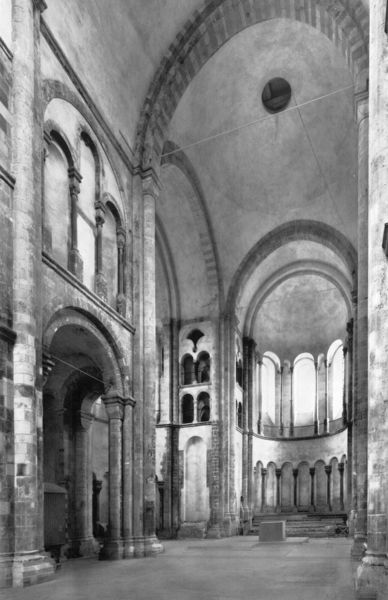
Titel: Groß St. Martin in Köln
Standort: Köln, Groß St. Martin (EU - D - NRW)
Schlagwörter: fenster, laterne, licht, pfeiler, säule, säulen, innenraum, kirche, innen, schiff, bogen, pilaster, rundbogen, kuppel, treppe, stufen, bögen, gang, gewölbe, altar, arkaden, würfel, fries, mittelschiff, dienste, langschiff, altarraum, apsis, romanik, chor, konche, anker, gothik, nischen, romanisch, arkadengang, vierung, halbsäulen, strebepfeiler, biforien, biforium, kiche, aachen, gurtbogen, borgen, sphäre, scheidbogen, bogenreihe, hildesheim, säaulen, apsi